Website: lowes
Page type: receipt
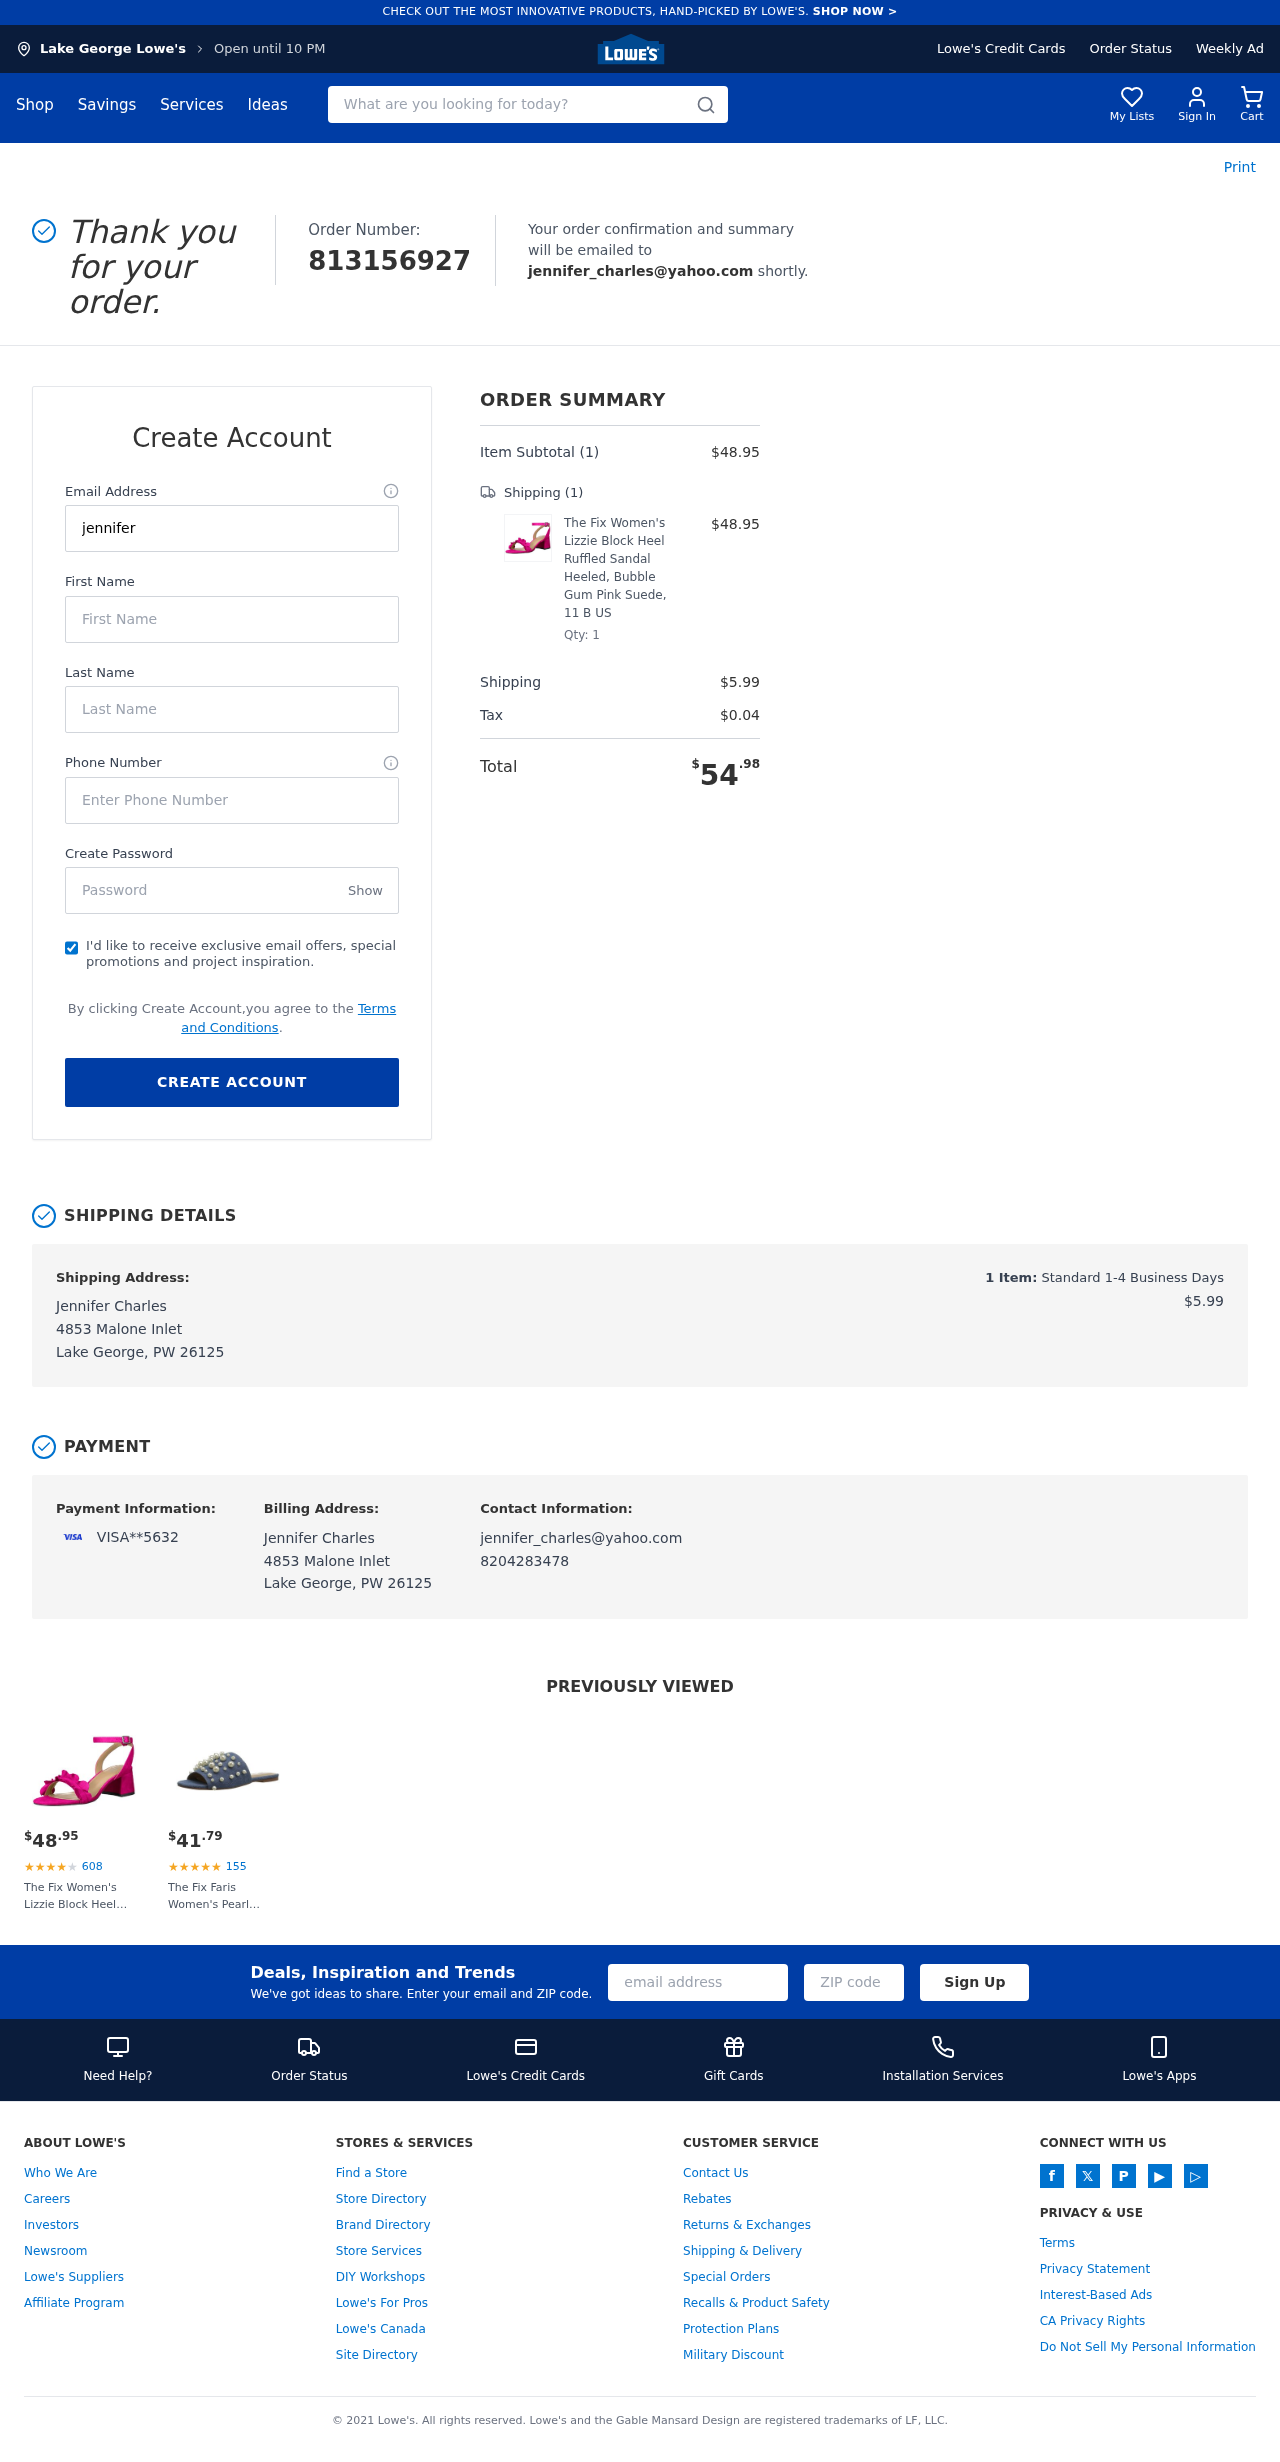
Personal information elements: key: PII_CARD_LAST4
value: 5632
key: PII_CARD_TYPE
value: VISA
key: PII_CITY
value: Lake George
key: PII_EMAIL
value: jennifer_charles@yahoo.com
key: PII_FULLNAME
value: Jennifer Charles
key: PII_PHONE
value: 8204283478
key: PII_STREET
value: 4853 Malone Inlet
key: PII_FIRSTNAME
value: Jennifer
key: PII_LASTNAME
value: Charles
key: PII_CITY_STATE_ZIP
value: Lake George, PW 26125
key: PII_FULLNAME2
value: Jennifer Charles
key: PII_FULLNAME3
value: Jennifer Charles
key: PII_FIRSTNAME2
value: Jennifer
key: PII_FIRSTNAME3
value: Jennifer
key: PII_LASTNAME2
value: Charles
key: PII_LASTNAME3
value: Charles
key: PII_FIRSTNAME_DERIVED
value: Jennifer
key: PII_LASTNAME_DERIVED
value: Charles
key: PII_FULLNAME_DERIVED
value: Jennifer Charles
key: PII_NAME_FULL_DERIVED
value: Jennifer Charles
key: PII_POSTCODE
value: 26125
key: PII_STATE_ABBR
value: PW
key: PII_STATE
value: PW
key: PII_POSTCODE_FULL
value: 26125
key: PII_CITY_STATE
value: Lake George, PW
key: PII_POSTCODE_NUMERIC
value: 26125
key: PII_LOGIN_USERNAME
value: jennifer_charles
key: PII_EMAIL2
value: jennifer_charles@yahoo.com
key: PII_EMAIL3
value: jennifer_charles@yahoo.com
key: PII_LOGIN_USERNAME2
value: jennifer_charles
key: PII_LOGIN_USERNAME3
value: jennifer_charles
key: PII_PHONE_LINE
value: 3478
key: PII_PHONE_SUFFIX
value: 3478
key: PII_PHONE2
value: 8204283478
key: PII_PHONE3
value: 8204283478
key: PII_PHONE_NUMERIC
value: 8204283478
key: PII_PHONE_LINE_NUMERIC
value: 3478
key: PII_PHONE_SUFFIX_NUMERIC
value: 3478
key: PII_PHONE2_NUMERIC
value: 8204283478
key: PII_PHONE3_NUMERIC
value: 8204283478
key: PII_PHONE_DIGITS
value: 8204283478
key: PII_PHONE_LAST4
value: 3478
Product elements: key: PRODUCT1_NAME
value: The Fix Women's Lizzie Block Heel Ruffled Sandal Heeled, Bubble Gum Pink Suede, 11 B US
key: PRODUCT1_PRICE
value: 48.95
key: PRODUCT1_QUANTITY
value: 1
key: PRODUCT2_NAME
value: The Fix Faris Women's Pearl Sandal -  -
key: PRODUCT2_NUM_RATINGS
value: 155
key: PRODUCT2_PRICE
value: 41.79
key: PRODUCT1_PRICE2
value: $48.95
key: PRODUCT1_RATING2
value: ★
★
★
★
★
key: PRODUCT1_NUM_RATINGS2
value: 608
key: PRODUCT1_NAME2
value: The Fix Women's Lizzie Block Heel Ruffled Sandal Heeled, Bubble Gum Pink Suede, 11 B US
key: PRODUCT2_RATING
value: ★
★
★
★
★
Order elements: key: ORDER_ID
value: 813156927
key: ORDER_NUM_ITEMS
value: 1
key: ORDER_SUBTOTAL
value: $48.95
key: ORDER_NUM_ITEMS2
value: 1
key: ORDER_SHIPPING_COST
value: $5.99
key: ORDER_TAX
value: $0.04
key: ORDER_TOTAL
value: $54.98
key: ORDER_NUM_ITEMS3
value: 1
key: ORDER_SHIPPING_COST2
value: $5.99
Search elements: key: HEADER_SEARCH
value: What are you looking for today?